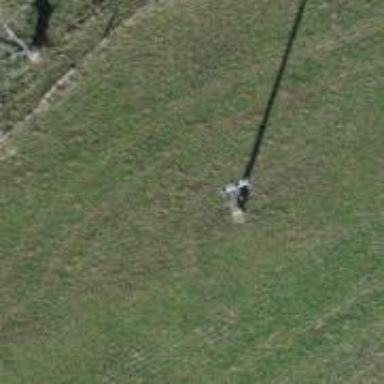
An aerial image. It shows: Minor power line.